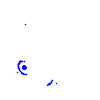
Particle: pion